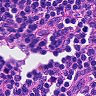
Metastatic tissue present: no